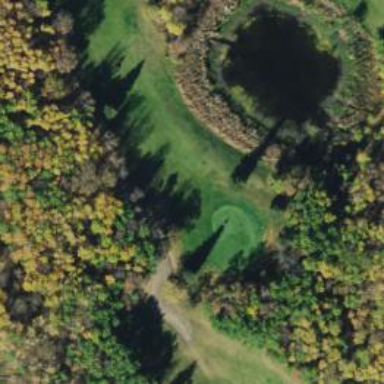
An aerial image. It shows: Golf hole.